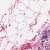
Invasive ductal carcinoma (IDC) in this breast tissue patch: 0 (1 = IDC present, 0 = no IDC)